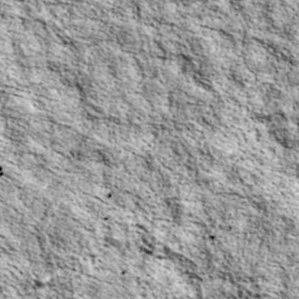
Label: non_frost